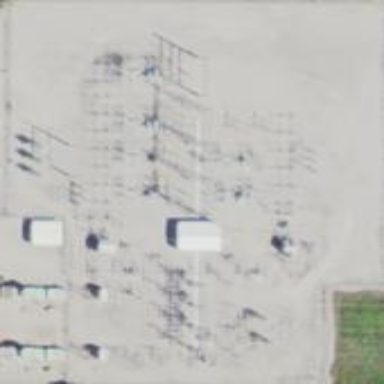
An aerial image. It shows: Outdoor transmission substation.